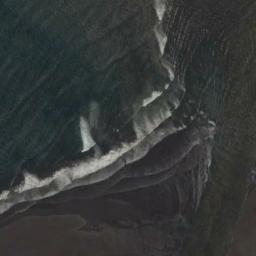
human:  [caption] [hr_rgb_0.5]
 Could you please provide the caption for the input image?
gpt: Huge waves beat the black beach .

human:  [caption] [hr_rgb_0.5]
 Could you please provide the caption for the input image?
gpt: The beach with brown sand and the color of the seawater is dark green .

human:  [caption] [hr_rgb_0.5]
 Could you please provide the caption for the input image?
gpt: Ink blue water and brown sand .

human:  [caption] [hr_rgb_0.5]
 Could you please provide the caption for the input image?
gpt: The beach is a regular rectangle .

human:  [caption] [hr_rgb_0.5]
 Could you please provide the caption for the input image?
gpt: The waves are heavy around the beach .